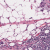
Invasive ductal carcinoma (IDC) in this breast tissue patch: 1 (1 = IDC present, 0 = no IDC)